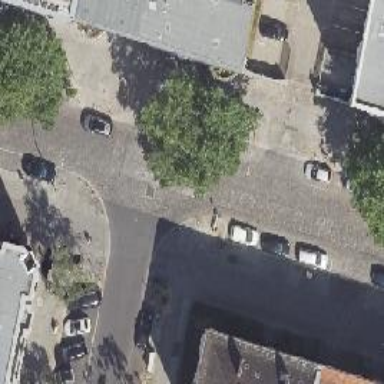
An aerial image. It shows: Unmarked crossing with kerb extension to the right.